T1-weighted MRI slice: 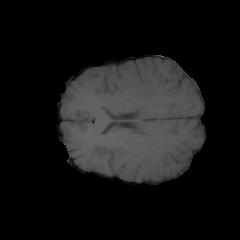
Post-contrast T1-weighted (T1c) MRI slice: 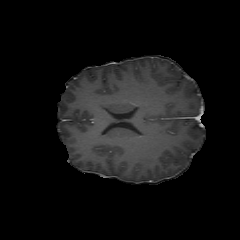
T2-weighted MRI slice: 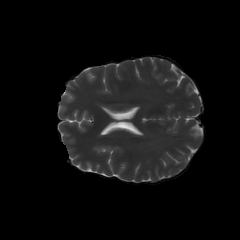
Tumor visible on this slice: no